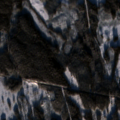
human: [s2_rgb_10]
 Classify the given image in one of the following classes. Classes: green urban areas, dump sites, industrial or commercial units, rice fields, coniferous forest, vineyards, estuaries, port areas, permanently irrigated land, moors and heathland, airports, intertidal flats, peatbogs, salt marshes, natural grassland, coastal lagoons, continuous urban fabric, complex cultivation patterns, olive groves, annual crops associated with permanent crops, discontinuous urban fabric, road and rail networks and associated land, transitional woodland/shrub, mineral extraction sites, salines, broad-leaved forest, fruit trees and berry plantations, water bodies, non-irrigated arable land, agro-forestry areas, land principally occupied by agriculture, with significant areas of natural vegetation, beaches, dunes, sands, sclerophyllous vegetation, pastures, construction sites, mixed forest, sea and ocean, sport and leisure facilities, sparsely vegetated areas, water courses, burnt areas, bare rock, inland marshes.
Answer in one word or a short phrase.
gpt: coniferous forest, transitional woodland/shrub